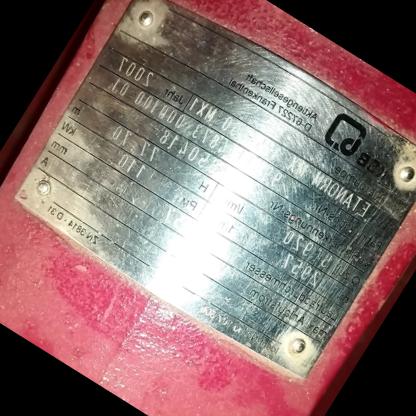
Klasa: tabliczka-znamionowa